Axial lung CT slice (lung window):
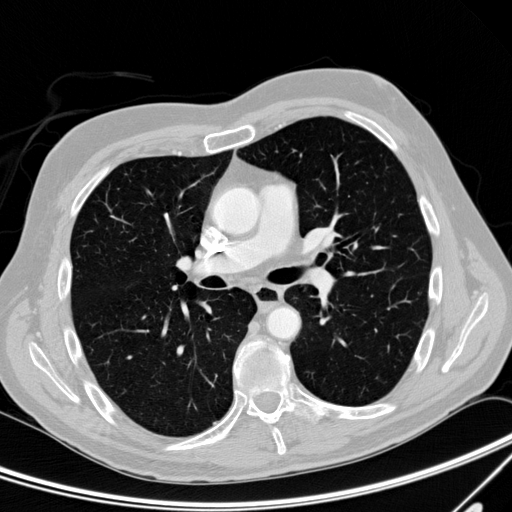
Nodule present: no